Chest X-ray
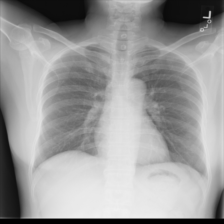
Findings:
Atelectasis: negative
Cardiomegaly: negative
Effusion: negative
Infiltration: negative
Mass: negative
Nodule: negative
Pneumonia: negative
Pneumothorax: negative
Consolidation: negative
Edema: negative
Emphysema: negative
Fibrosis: negative
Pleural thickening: negative
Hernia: negative